Question: I have to scan the memory space of a calling process in C. This is for homework. My problem is that I don't fully understand virtual memory addressing.
I'm scanning the memory space by attempting to read and write to a memory address. I can not use proc files or any other method.
So my problem is setting the pointers.
From what I understand the "User Mode Space" begins at address 0x0, however, if I set my starting point to 0x0 for my function, then am I not scanning the address space for my current process? How would you recommend adjusting the pointer -- if at all -- to address the parent process address space?
edit: Ok sorry for the confusion and I appreciate the help. We can not use proc file system, because the assignment is intended for us to learn about signals.
So, basically I'm going to be trying to read and then write to an address in each page of memory to test if it is 'R', 'RW' or not accessible. To see if I was successful I will be listening for certain signals -- I'm not sure how to go about that part yet. I will be creating a linked list of structure to represent the accessibility of the memory. The program will be compiled as a 32 bit program.
With respect to parent process and child process: the exact text states
> When called, the function will scan the entire memory area of the calling process...
Perhaps I am mistaken about the child and parent interaction, due to the fact we've been covering this (fork function etc.) in class, so I assumed that my function would be scanning a parent process. I'm going to be asking for clarification from the prof.

So, judging from this picture I'm just going to start from 0x0.
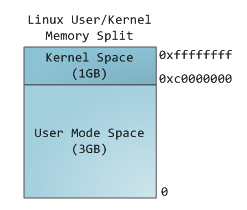
Answer: You could read (from your program) the '/proc/self/maps' file. Try first the following two commands in a terminal
'''
cat /proc/self/maps
cat /proc/$$/maps
'''
Then read <URL>.
If you want to share memory between two processes, read first <URL>
If you can't use '/proc/' (which is a pity) consider <URL>
You could also try reading from (and perhaps rewriting the same value using 'volatile int*' into) some address and catching 'SIGSEGV' signal (with a <URL>
See <URL>.
You could also use the Linux (Gnu libc) specific <URL>.
Also, you could study <URL>.
Be aware of <URL> and disable it if your teacher permits that.
PS. I cannot figure out what your teacher is expecting from you.